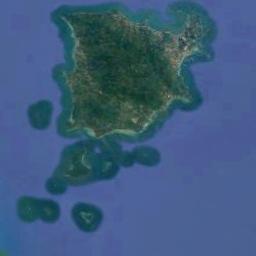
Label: island